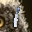
Label: 1